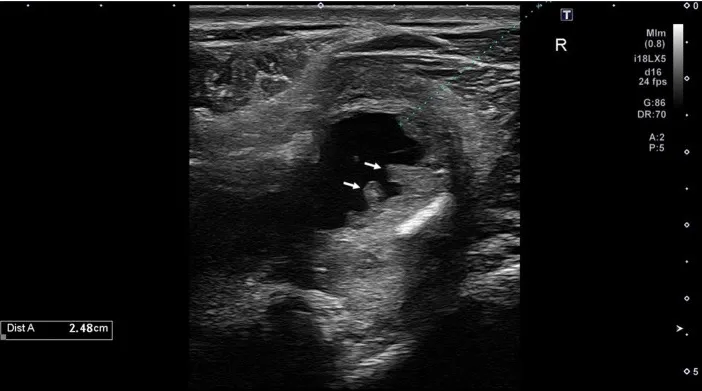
Ultrasound image of the cranial nuchal bursa showing marked distension with anechoic fluid and synovial proliferation (arrows).
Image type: radiology (ultrasound)